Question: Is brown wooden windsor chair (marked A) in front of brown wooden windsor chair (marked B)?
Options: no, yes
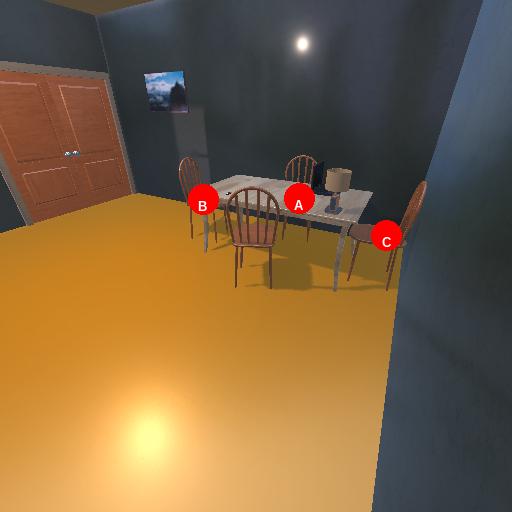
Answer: no